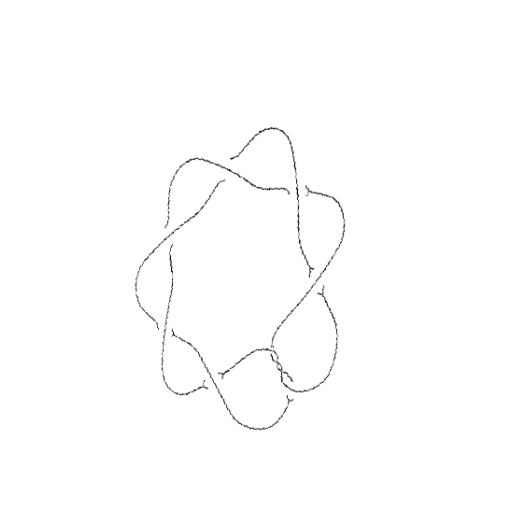
Crossing number: 10